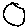
Label: circle